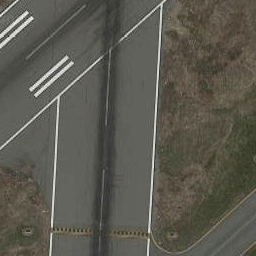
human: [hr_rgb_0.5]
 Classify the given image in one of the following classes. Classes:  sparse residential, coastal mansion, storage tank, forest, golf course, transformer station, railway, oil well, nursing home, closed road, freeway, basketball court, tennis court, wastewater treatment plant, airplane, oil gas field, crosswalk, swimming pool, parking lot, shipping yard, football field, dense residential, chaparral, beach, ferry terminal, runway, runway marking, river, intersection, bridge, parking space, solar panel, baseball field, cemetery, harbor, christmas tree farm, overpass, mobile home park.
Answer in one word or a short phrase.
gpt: runway